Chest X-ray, PA view. Patient: 61 years old, sex M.
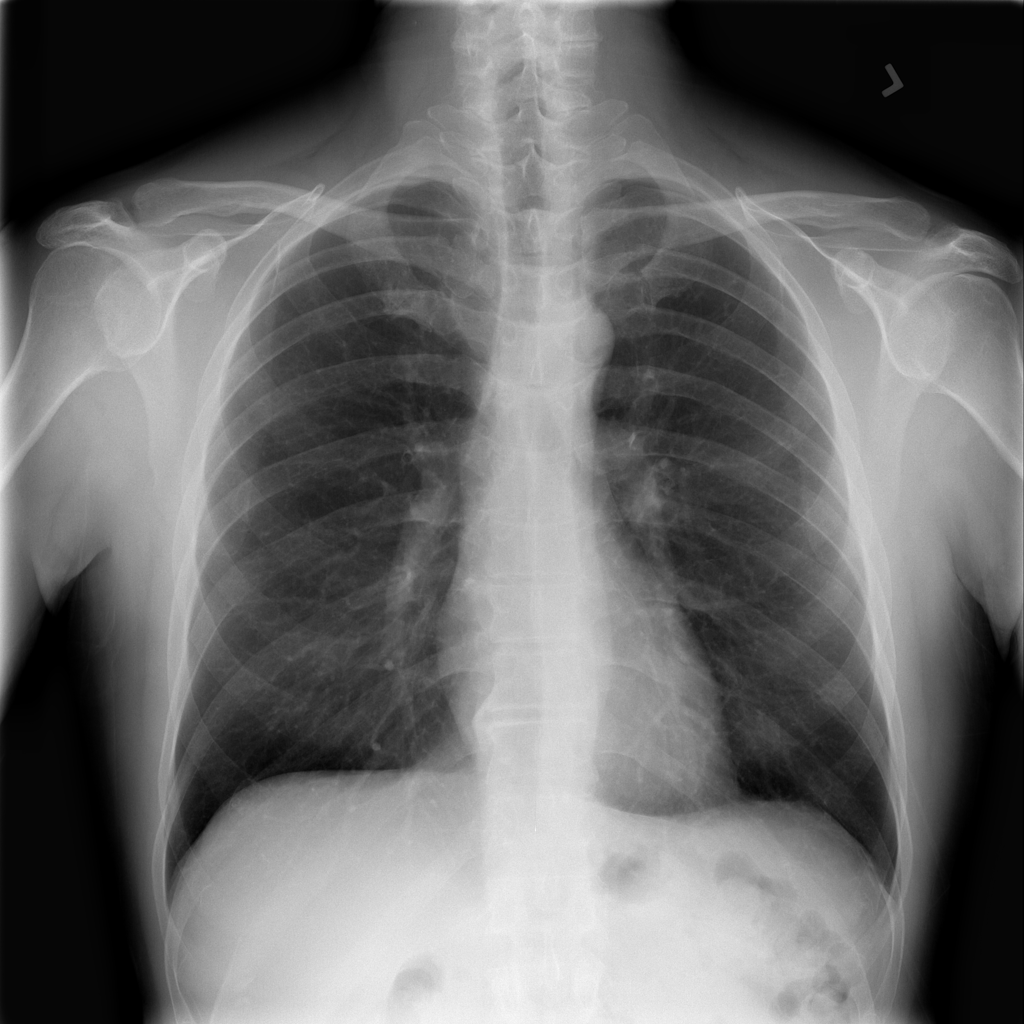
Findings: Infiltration